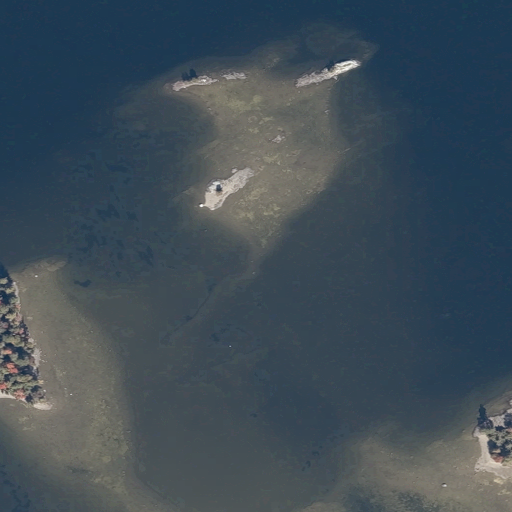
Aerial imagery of island in Maine named Ledge Island containing open water, herbaceous wetlands, and barren land